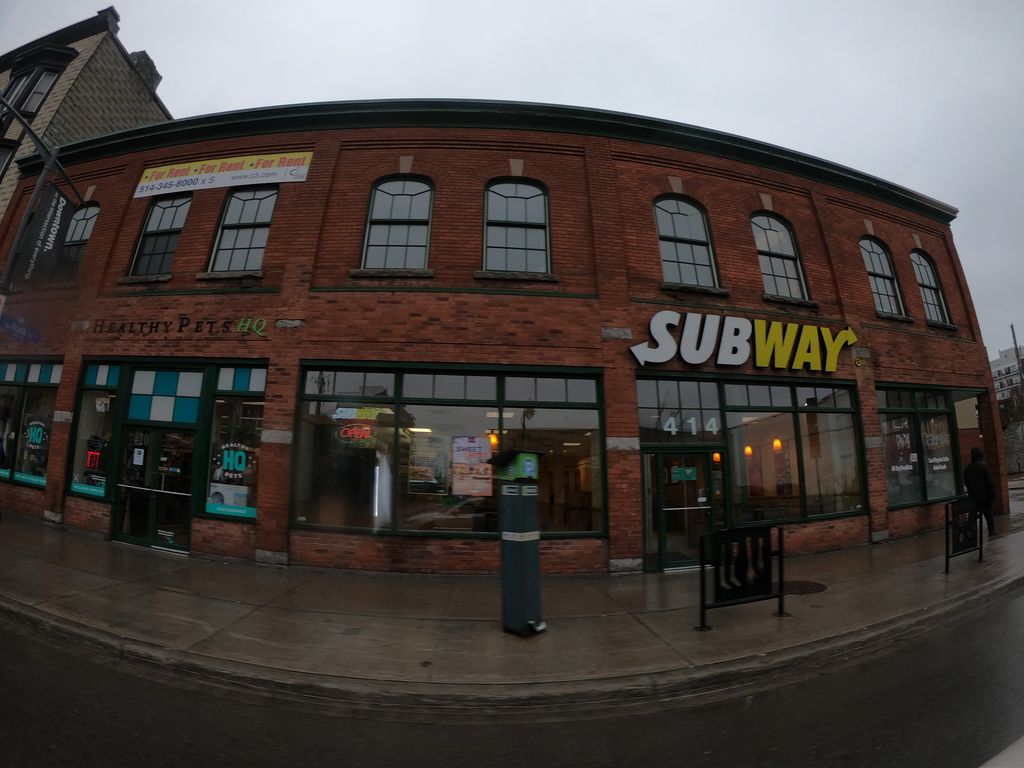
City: ottawa-gatineau